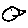
Label: bird